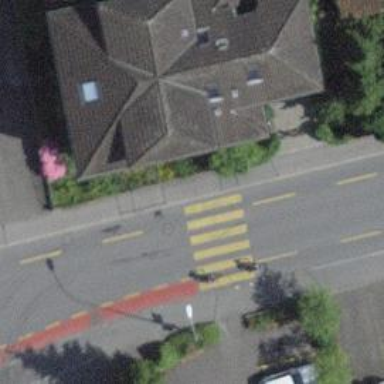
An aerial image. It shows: Uncontrolled zebra crossing with notable zebra markings.